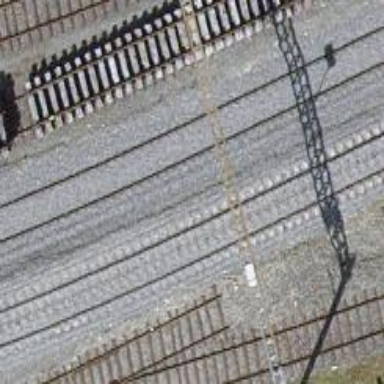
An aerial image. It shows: Railway yard used for servicing trains.